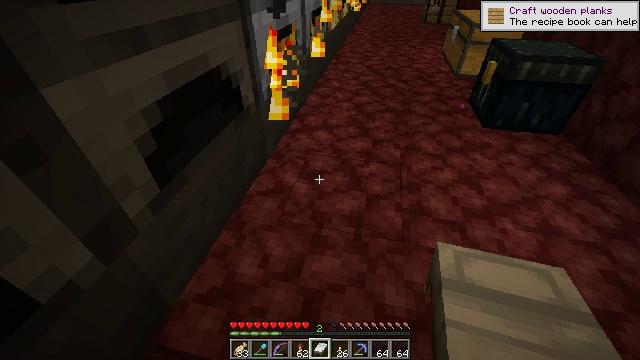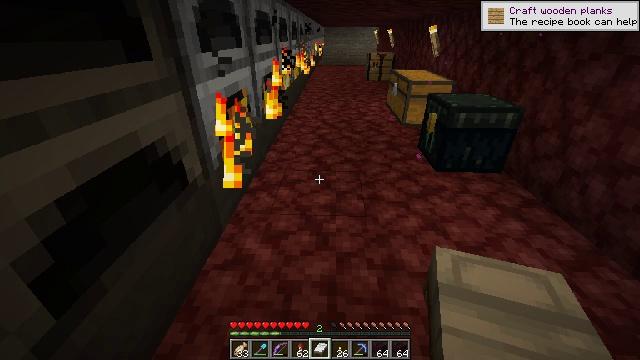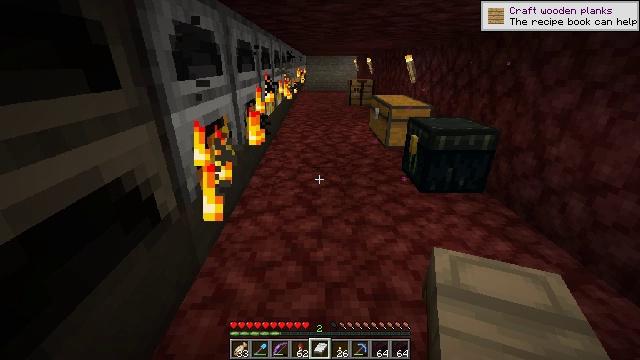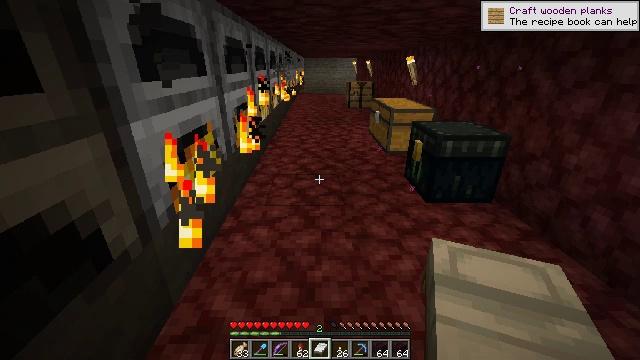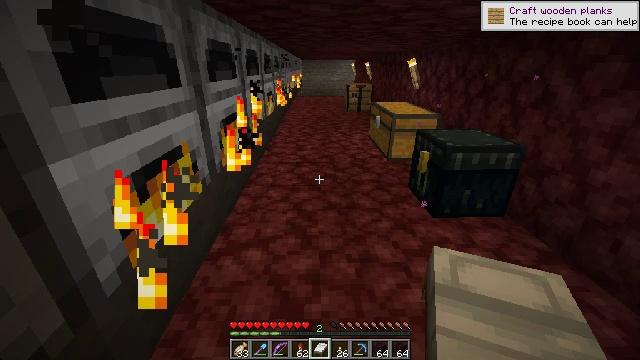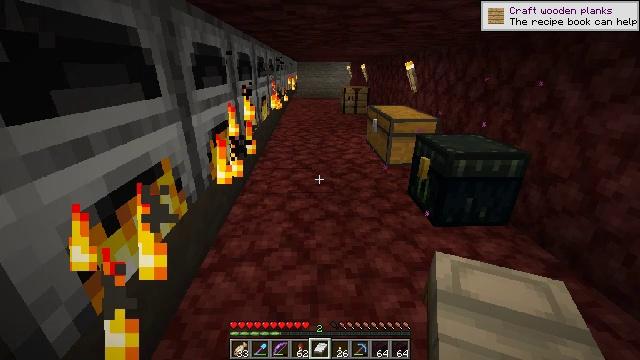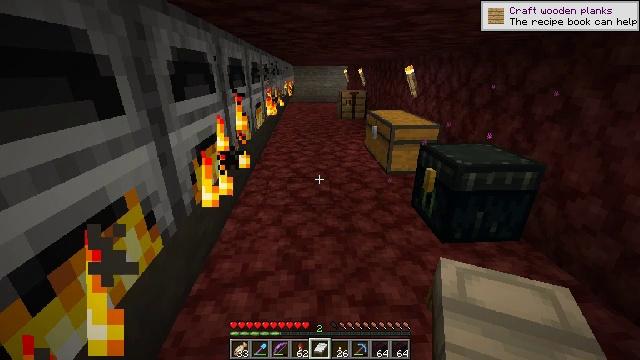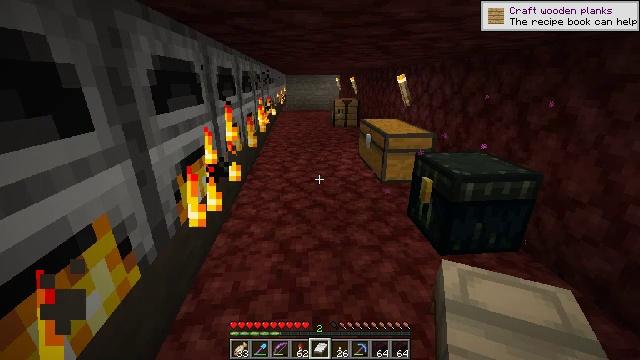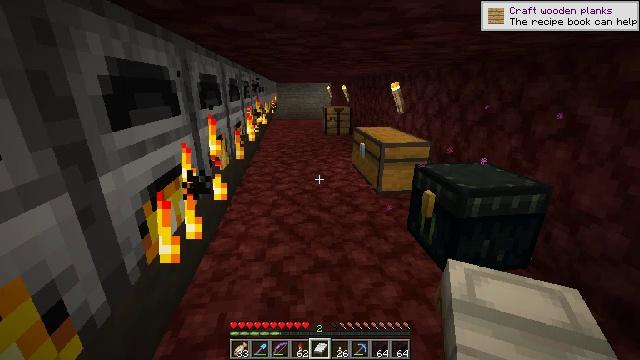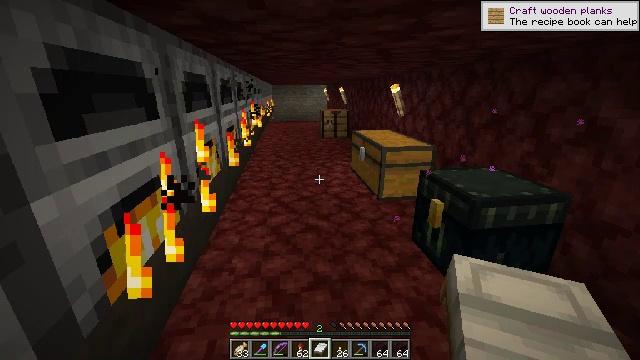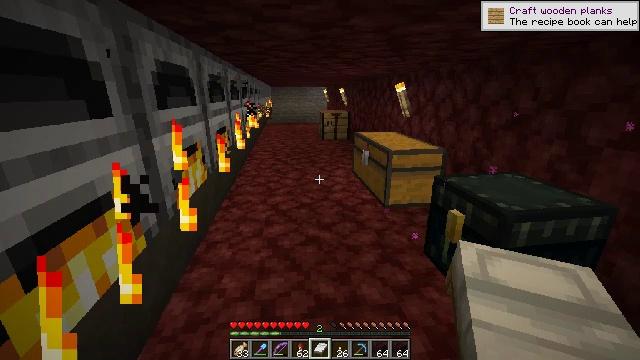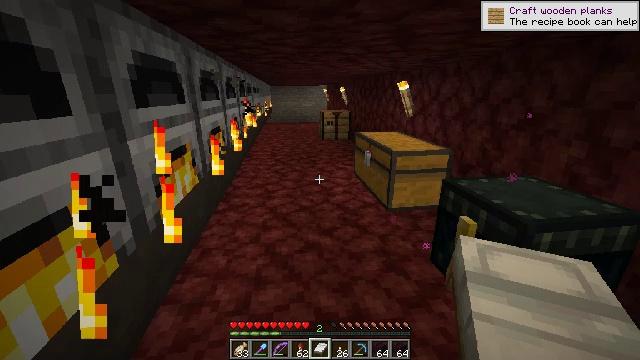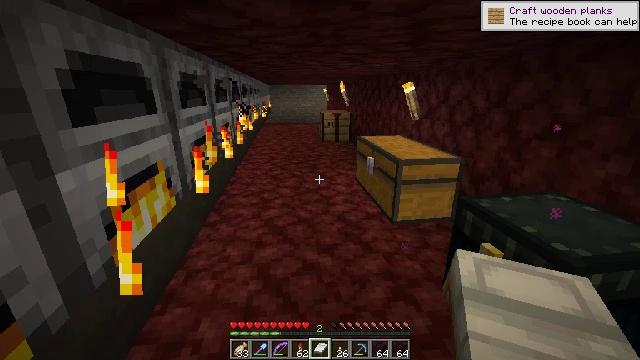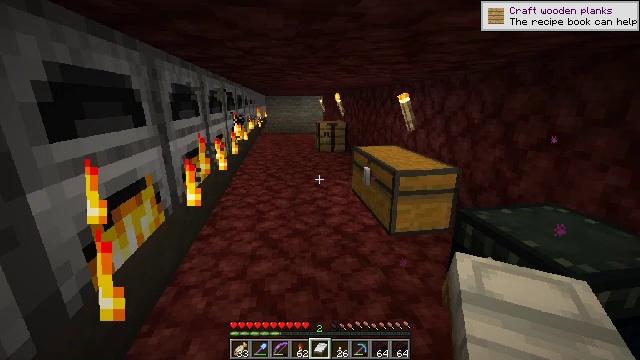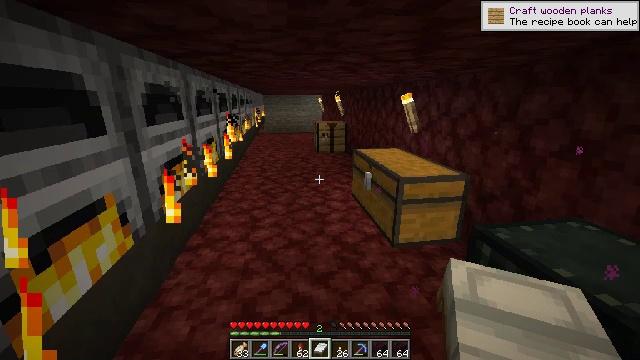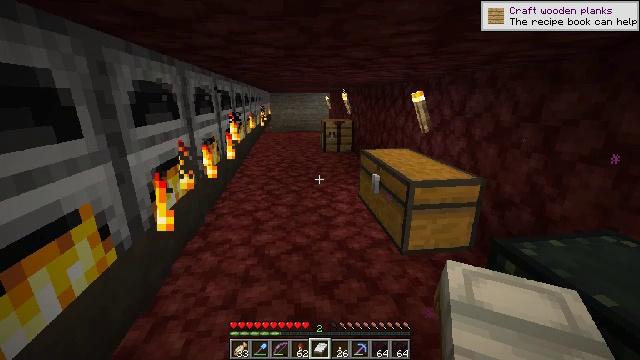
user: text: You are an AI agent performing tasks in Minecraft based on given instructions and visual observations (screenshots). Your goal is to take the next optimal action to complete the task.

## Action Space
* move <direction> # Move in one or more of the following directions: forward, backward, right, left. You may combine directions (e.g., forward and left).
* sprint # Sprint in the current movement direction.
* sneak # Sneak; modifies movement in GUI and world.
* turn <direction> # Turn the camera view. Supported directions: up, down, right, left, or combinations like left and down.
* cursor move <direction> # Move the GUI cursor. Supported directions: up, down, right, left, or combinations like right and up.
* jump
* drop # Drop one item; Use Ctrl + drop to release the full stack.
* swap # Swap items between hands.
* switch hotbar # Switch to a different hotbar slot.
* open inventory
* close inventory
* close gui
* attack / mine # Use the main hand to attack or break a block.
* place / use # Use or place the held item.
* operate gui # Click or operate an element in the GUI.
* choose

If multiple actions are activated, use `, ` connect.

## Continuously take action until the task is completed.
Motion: motion action
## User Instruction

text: Open the furnace and craft nether bricks with netherrack.
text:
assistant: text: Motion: move forward, turn right and up
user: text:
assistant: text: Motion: move forward, turn right and up
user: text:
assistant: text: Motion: move forward
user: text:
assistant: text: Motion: move forward
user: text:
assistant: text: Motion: move forward
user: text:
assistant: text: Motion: move forward
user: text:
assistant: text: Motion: move forward, turn right and up
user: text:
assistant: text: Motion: move forward, turn right and up
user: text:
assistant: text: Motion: move forward
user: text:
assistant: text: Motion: move forward
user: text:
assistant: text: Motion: move forward
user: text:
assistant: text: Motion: move forward
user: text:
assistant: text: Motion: move forward, turn up
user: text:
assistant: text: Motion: move forward
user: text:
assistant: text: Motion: move forward, turn left
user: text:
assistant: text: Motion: move forward
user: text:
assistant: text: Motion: move forward
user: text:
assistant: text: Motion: move forward, turn up
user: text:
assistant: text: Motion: move forward
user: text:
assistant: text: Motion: move forward
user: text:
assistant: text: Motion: move forward, turn up
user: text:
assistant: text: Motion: move forward
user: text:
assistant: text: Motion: move forward
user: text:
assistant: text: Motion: move forward
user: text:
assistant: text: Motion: move forward
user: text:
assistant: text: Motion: move forward
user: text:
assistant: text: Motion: move forward
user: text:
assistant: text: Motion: move forward
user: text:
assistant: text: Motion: move forward
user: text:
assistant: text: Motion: move forward